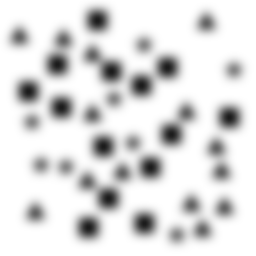
Squares: 14
Triangles: 14
Stars: 8
Total shapes: 36